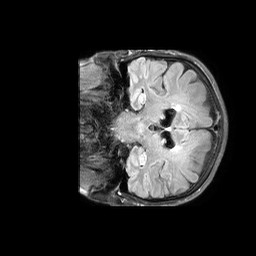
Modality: FLAIR
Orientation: coronal
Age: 80
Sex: female
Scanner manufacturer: philips
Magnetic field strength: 3 T
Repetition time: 11 s
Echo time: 0.12 s